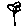
Label: flower